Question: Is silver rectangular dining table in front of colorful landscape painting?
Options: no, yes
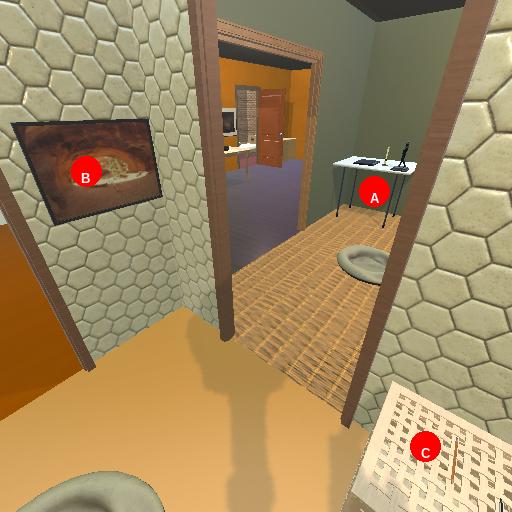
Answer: no